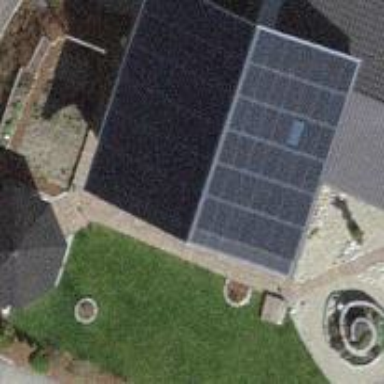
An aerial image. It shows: Solar power generator using photovoltaic panels.